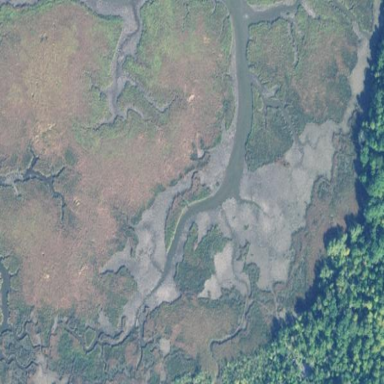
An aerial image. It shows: Marshy wetland area.